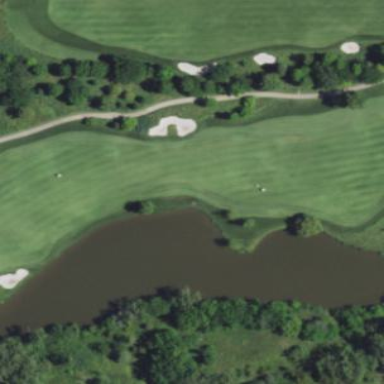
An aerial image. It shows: Golf fairway surrounded by grass.